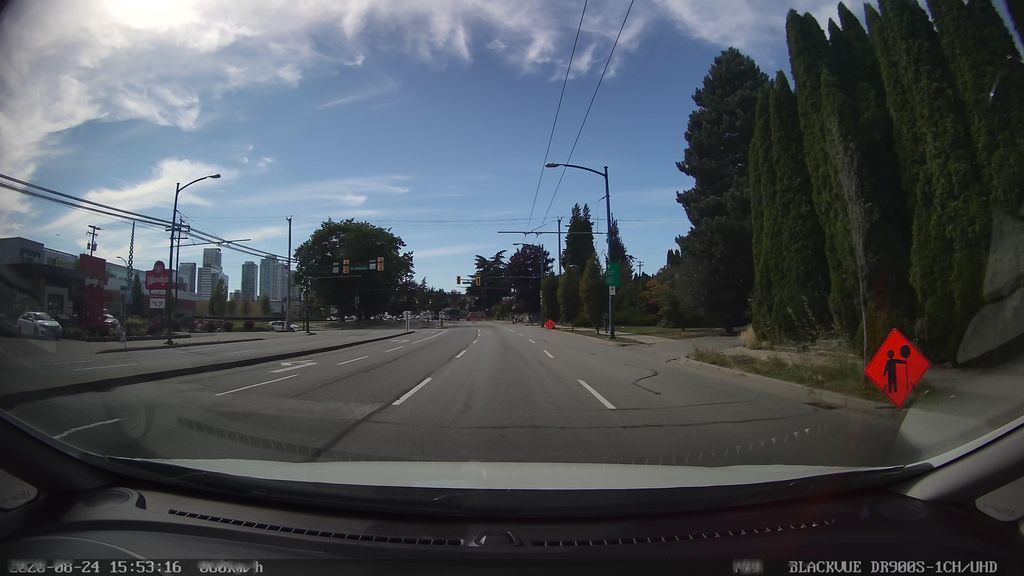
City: vancouver